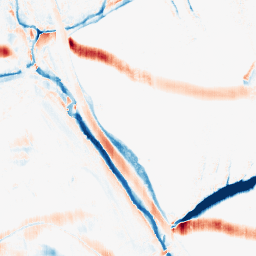
Category: morphological
Decomposition family: morphological_rect
Decomposition parameters: operation: average
width: 5
height: 20
Upsampling method: bicubic_16x
Upsampling parameters: scale: 16
Upsampling scale: 16